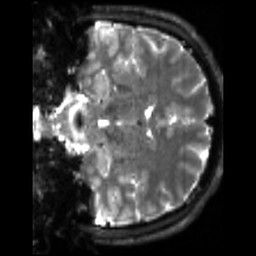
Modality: sbref
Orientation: coronal
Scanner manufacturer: siemens
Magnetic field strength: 3 T
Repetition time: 4 s
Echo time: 0.0594 s